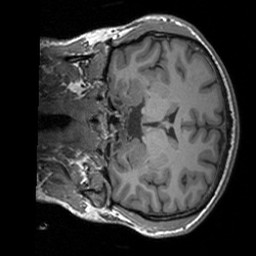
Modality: T1w
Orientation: coronal
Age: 36
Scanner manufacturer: siemens
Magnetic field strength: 3 T
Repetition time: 1.9 s
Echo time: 0.00252 s